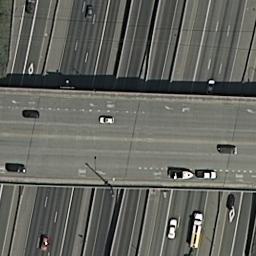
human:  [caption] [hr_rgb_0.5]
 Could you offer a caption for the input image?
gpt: It is a piece of farmland .

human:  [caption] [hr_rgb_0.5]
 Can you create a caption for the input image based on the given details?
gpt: There is a piece of farmland .

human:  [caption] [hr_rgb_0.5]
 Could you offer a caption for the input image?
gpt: There is a piece of cropland .

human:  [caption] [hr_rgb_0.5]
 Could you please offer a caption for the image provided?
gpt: It is a piece of cropland .

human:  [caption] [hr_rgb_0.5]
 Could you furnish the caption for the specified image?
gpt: Here is a piece of farmland .